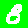
Digit: 8